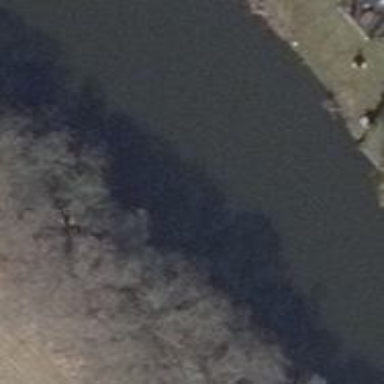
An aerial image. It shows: River with riverbank.